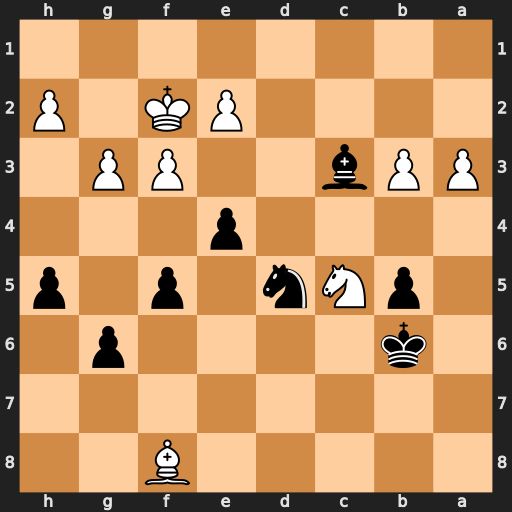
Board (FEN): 5B2/8/1k4p1/1pNn1p1p/4p3/PPb2PP1/4PK1P/8
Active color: b
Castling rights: -
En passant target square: -
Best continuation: Bd4+ Ke1 Bxc5